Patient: sex F, age 31
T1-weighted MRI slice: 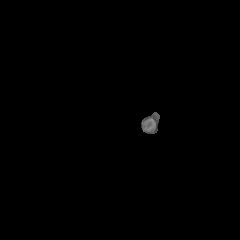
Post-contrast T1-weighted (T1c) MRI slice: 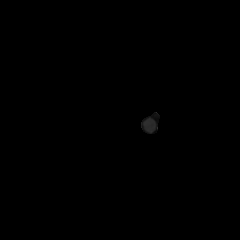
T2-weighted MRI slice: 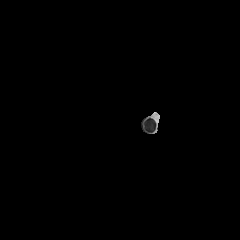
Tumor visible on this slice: no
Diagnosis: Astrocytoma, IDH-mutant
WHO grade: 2